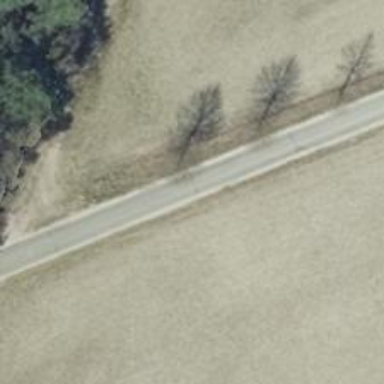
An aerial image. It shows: Row of deciduous broadleaved trees.